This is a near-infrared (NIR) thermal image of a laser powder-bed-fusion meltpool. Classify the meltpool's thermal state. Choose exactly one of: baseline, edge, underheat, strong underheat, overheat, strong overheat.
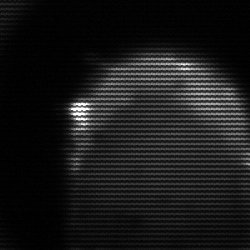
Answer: edge